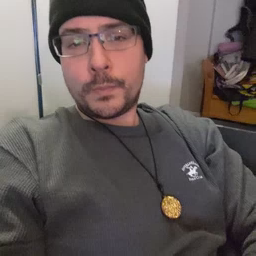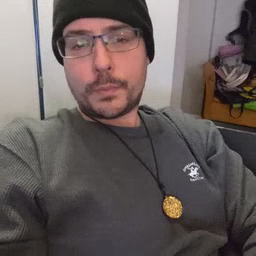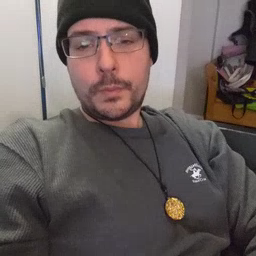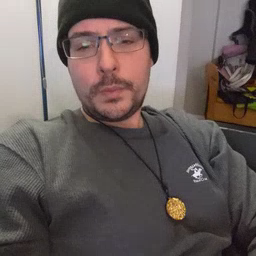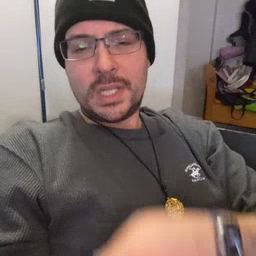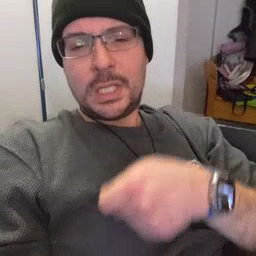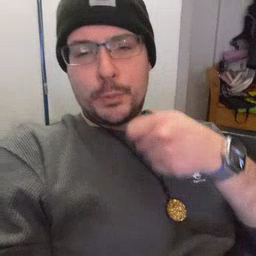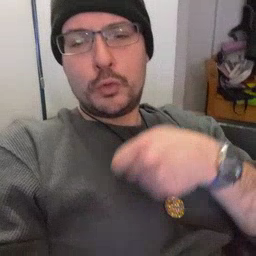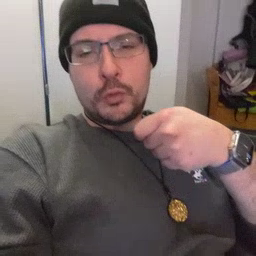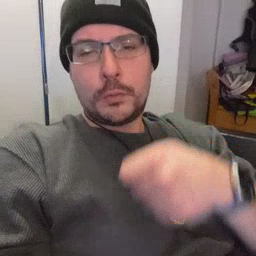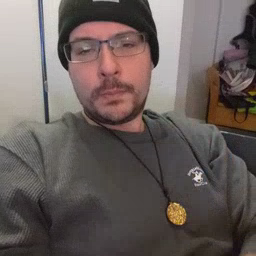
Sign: zipper